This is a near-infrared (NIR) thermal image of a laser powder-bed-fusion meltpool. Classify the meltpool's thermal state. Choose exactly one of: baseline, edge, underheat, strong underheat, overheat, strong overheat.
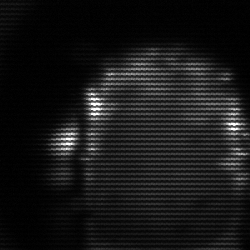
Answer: baseline